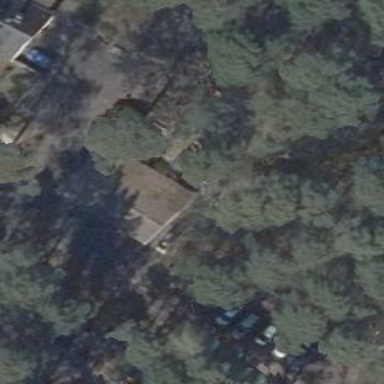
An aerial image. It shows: Hut.